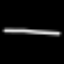
Label: line